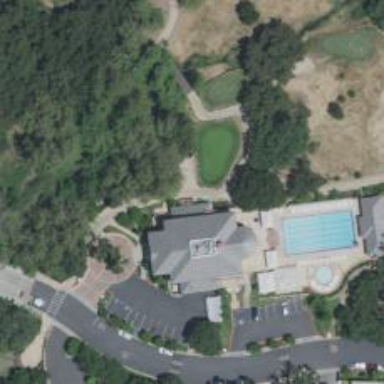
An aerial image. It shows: Pathway for golfing.